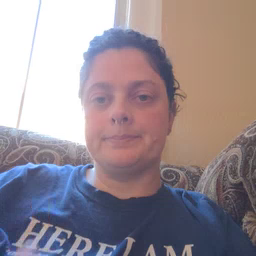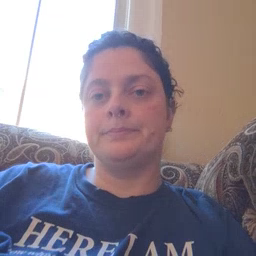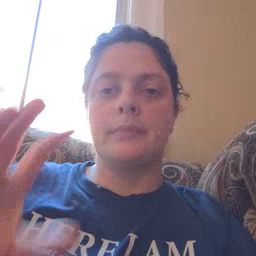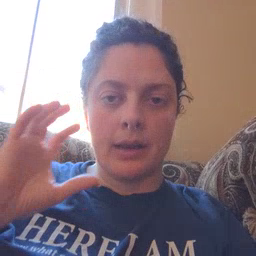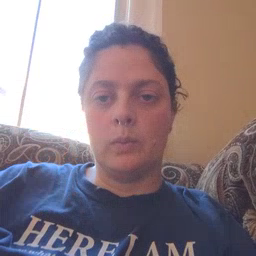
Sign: loud